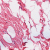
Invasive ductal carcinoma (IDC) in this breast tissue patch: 0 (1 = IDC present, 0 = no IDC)